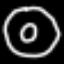
Label: donut